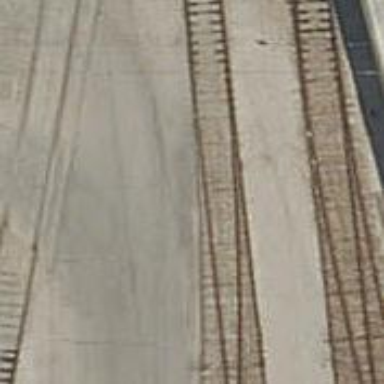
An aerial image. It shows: Rail yard with electrified contact lines for the railway.